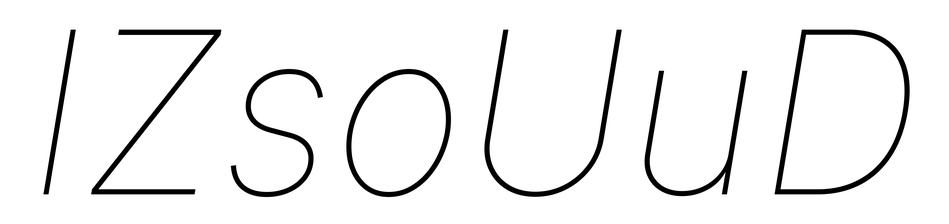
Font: Inter-Italic_Thin_Italic